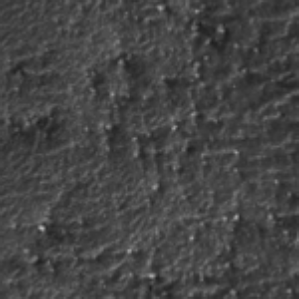
Label: frost